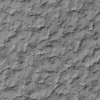
Label: not_dusty